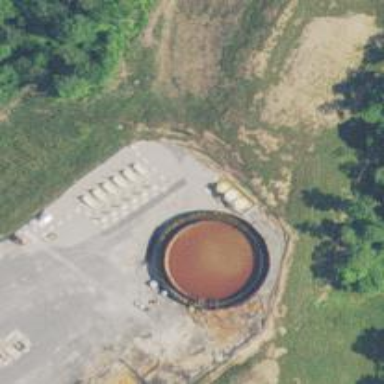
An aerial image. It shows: Storage tank that is man-made.